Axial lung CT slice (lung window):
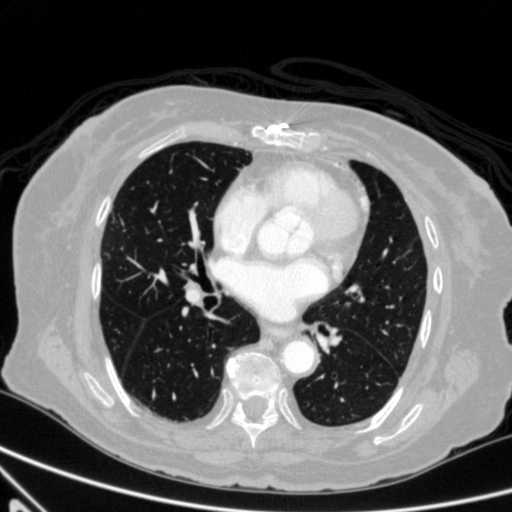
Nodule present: no